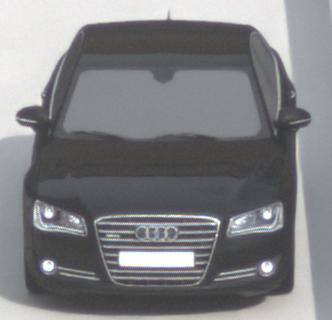
Make: Audi
Model: A8 D4
Model produced from: 2009
Model produced until: 2017
Doors: 4
Color: black
Road condition: dry road
Daytime: morning or afternoon
Contrast: low contrast